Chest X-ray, AP view. Patient: 47 years old, sex F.
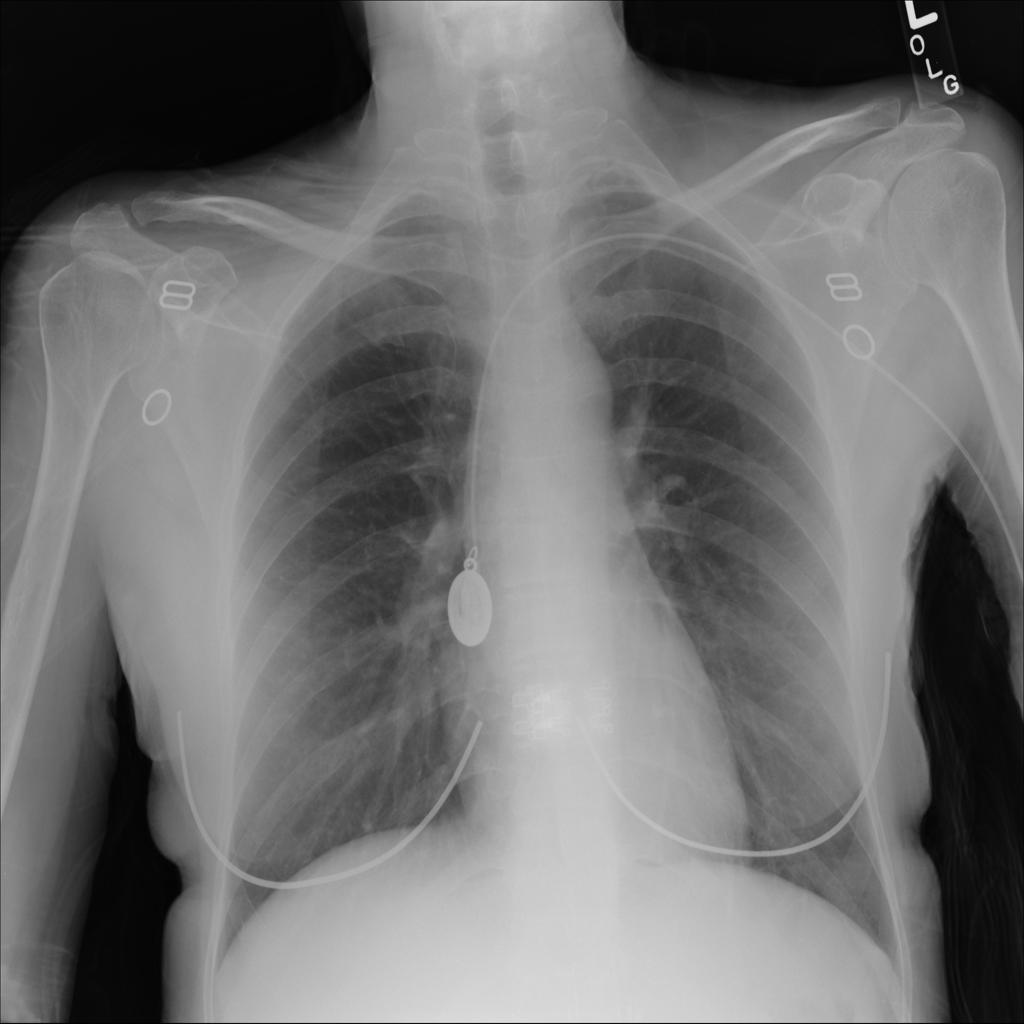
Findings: No Finding